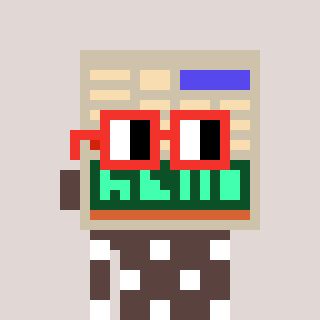
a pixel art character with square red glasses, a calculator-shaped head and a darkbrown-colored body on a warm background